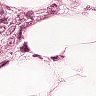
Metastatic tissue present: yes